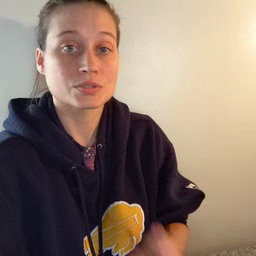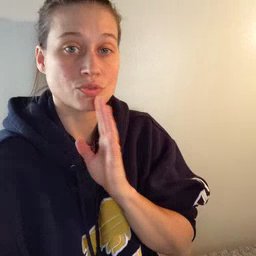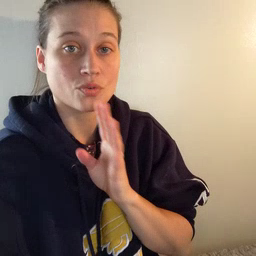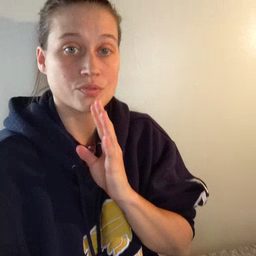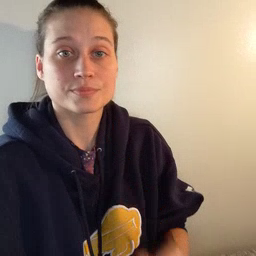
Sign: talk